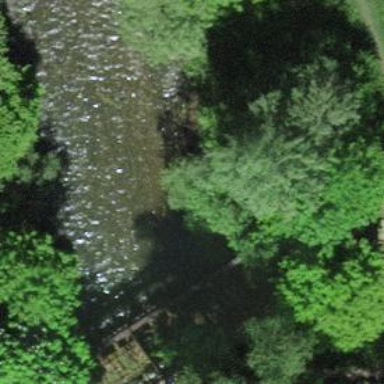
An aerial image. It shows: Disused railway bridge.